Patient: sex M, age 57
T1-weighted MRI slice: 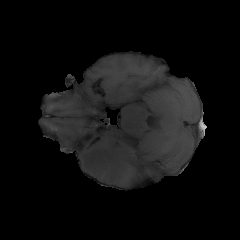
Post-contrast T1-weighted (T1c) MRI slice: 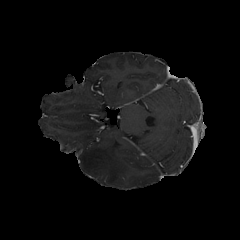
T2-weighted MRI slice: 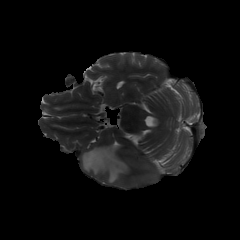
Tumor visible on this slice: yes
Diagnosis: Glioblastoma, IDH-wildtype
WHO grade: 4